Field crop: maize
Growth stage: 2
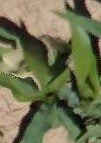
Species: maize